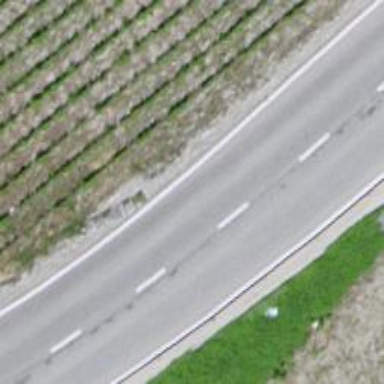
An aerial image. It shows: Secondary road with asphalt surface.